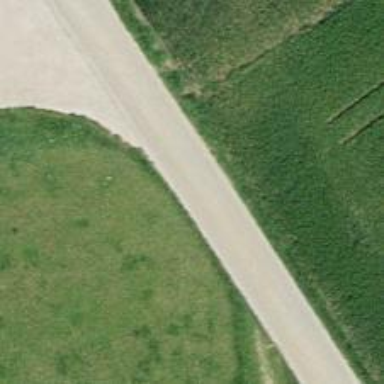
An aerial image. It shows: Unclassified road.